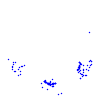
Particle: proton